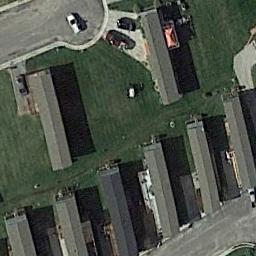
Label: residential